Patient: sex M, age 74
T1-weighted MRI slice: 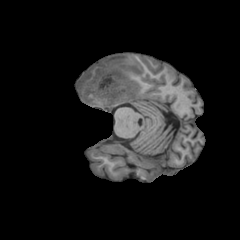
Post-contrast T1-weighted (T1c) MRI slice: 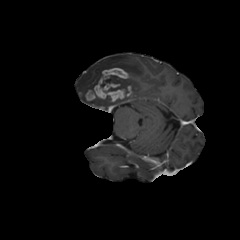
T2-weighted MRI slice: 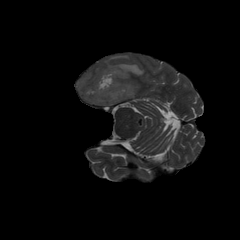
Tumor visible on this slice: yes
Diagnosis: Glioblastoma, IDH-wildtype
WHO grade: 4